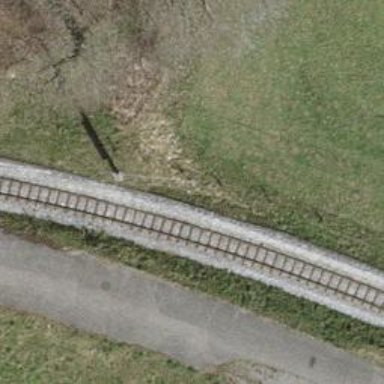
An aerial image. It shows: Abandoned railway.